Question: I had to style block corners as in this first image.

I did it with help of extra inner block, using ::before and ::after pseudo-elements of both blocks:
'''
<div class="header__text">
<p>
Lorem ipsum
</p>
</div>
'''
'''
.header__text {
display: inline-block;
vertical-align: top;
margin: 0 auto;
position: relative;
}
.header__text::before {
content: '';
position: absolute;
top: 0;
left: 0;
width: 12px;
height: 12px;
border-top: 1px solid rgba(0, 0, 0, 1);
border-left: 1px solid rgba(0, 0, 0, 1);
}
.header__text::after {
content: '';
position: absolute;
top: 0;
right: 0;
width: 12px;
height: 12px;
border-top: 1px solid rgba(0, 0, 0, 1);
border-right: 1px solid rgba(0, 0, 0, 1);
}
.header__text p {
margin: 0;
padding: 10px 20px;
font-family: Arial, sans-serif;
font-size: 21px;
line-height: 1.2em;
font-weight: 400;
color: #000;
text-transform: none;
text-decoration: none;
letter-spacing: .07em;
text-align: center;
position: relative;
}
.header__text p::before {
content: '';
position: absolute;
bottom: 0;
left: 0;
width: 12px;
height: 12px;
border-bottom: 1px solid rgba(0, 0, 0, 1);
border-left: 1px solid rgba(0, 0, 0, 1);
}
.header__text p::after {
content: '';
position: absolute;
bottom: 0;
right: 0;
width: 12px;
height: 12px;
border-bottom: 1px solid rgba(0, 0, 0, 1);
border-right: 1px solid rgba(0, 0, 0, 1);
}
'''
<URL>
Are there any better ways to style it using only css, without extra blocks, images, other auxiliary things? Just pure css.
Thanks.
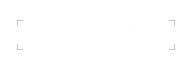
Answer: You could use multiple gradient background-images:
'''
div {
display: inline-block;
background-image:
linear-gradient(90deg, black 12px, transparent 12px, transparent calc(100% - 12px), black calc(100% - 12px)),
linear-gradient(90deg, black 12px, transparent 12px, transparent calc(100% - 12px), black calc(100% - 12px)),
linear-gradient(black 12px, transparent 12px, transparent calc(100% - 12px), black calc(100% - 12px)),
linear-gradient(black 12px, transparent 12px, transparent calc(100% - 12px), black calc(100% - 12px));
background-size: 100% 1px, 100% 1px, 1px 100%, 1px 100%;
background-repeat: no-repeat;
background-position: 0 0, 0 100%, 0 0, 100% 0;
}
p {
margin: 0;
padding: 10px 20px;
}
'''
'''
<div><p>Lorem Ipsum</p></div>
'''